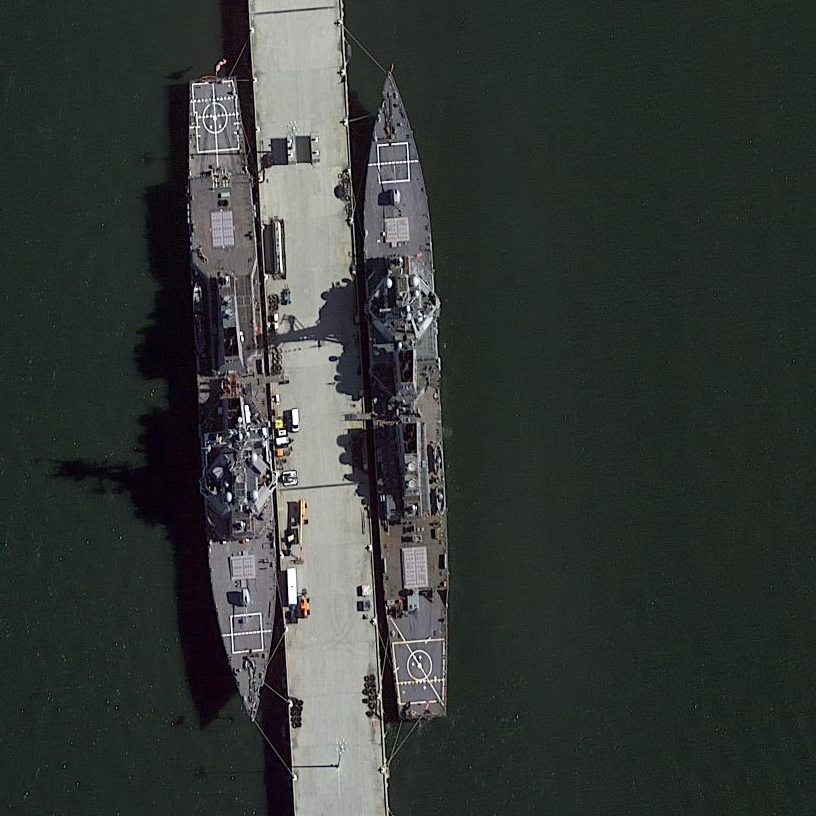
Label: destroyer